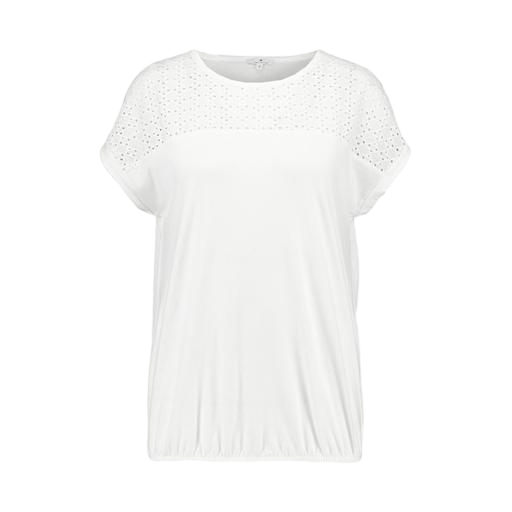
short-sleeve top only macy, white jersey eyelet tee, white embellished t-shirt, white background